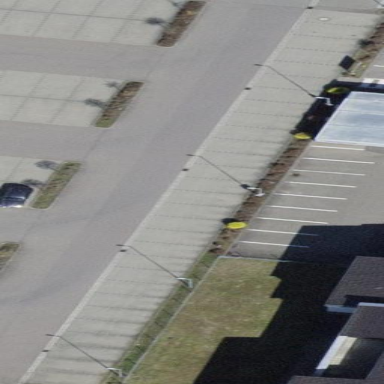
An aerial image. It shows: Parking area with surface.